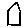
Label: house